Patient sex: F
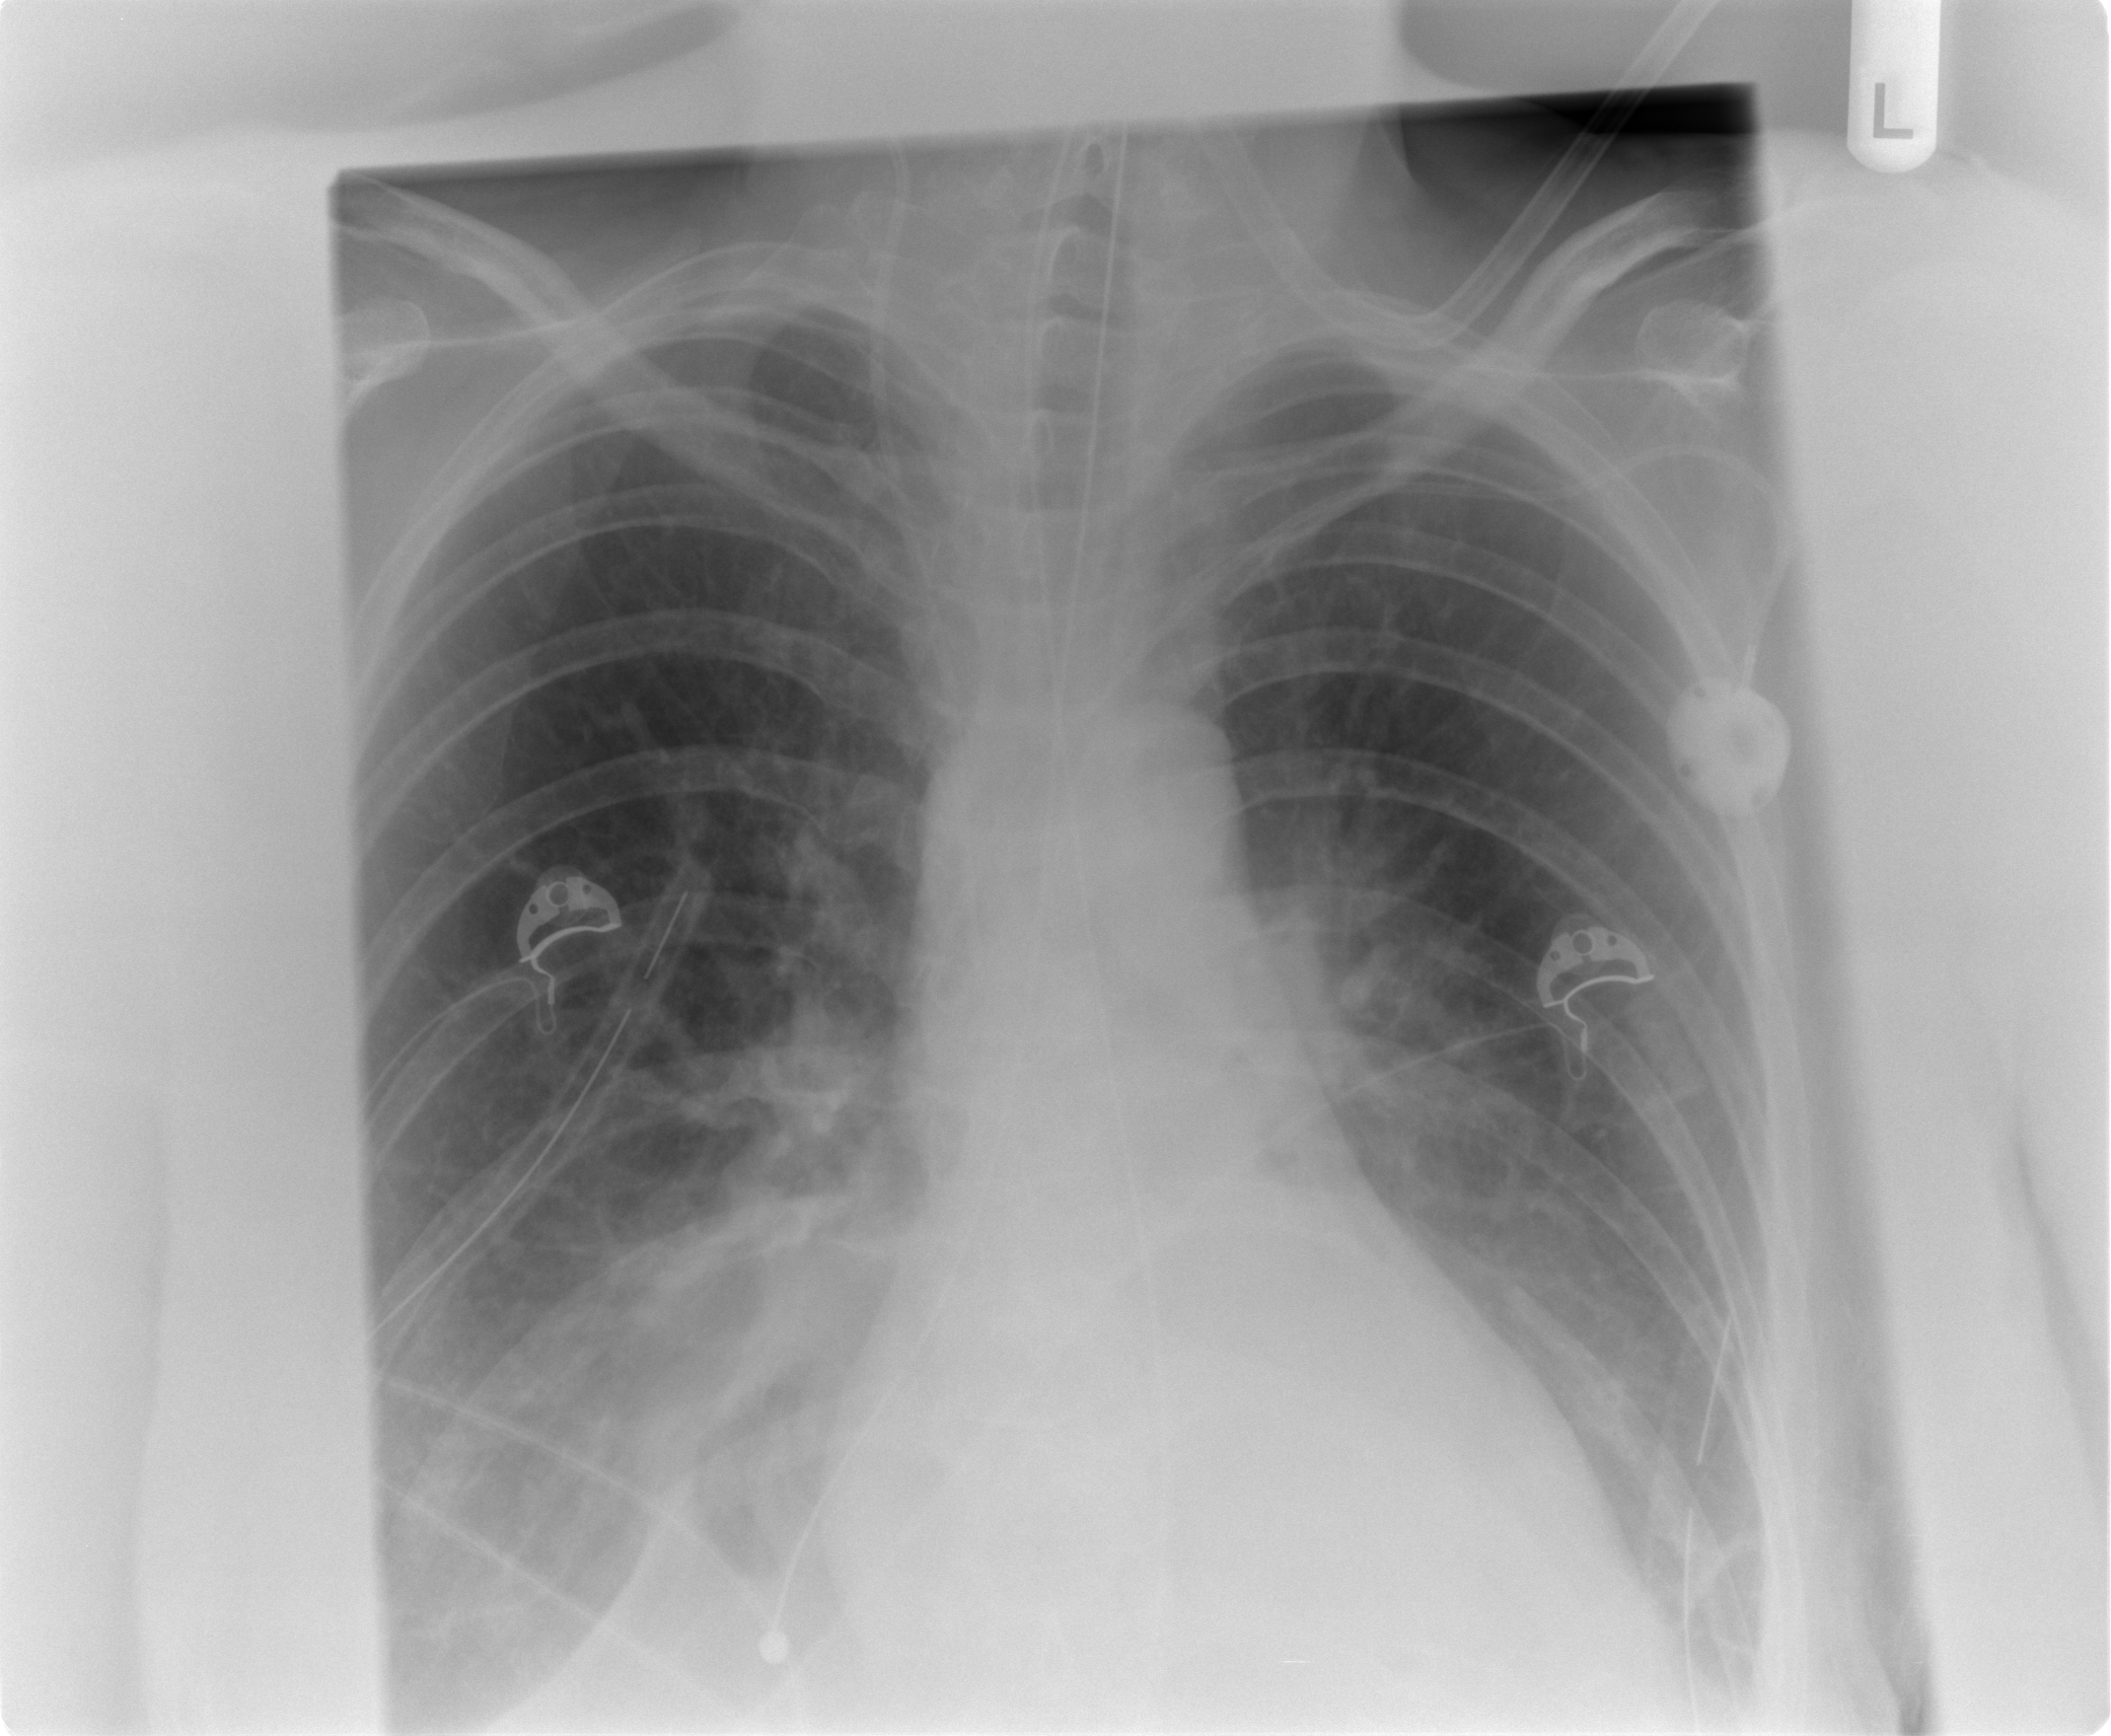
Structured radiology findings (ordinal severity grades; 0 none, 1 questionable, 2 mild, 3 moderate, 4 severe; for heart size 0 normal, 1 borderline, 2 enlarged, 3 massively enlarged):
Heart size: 0
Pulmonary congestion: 0
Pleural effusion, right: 0
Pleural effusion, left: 0
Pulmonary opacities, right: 2
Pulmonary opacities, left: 0
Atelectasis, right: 3
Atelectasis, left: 0